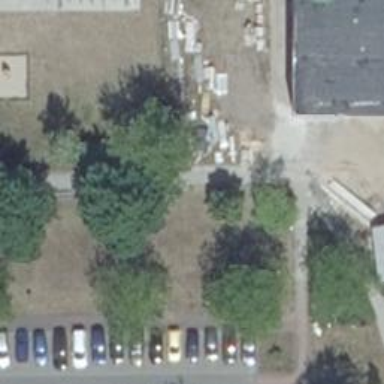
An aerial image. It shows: Urban area featuring tree as natural element.